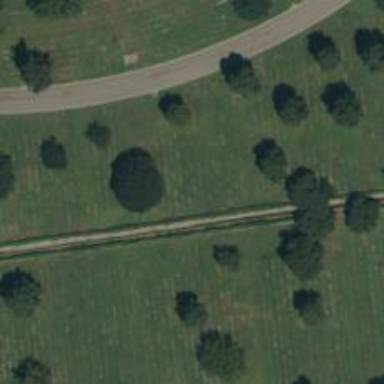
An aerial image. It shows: Sector within cemetery.